Field crop: tomato
Growth stage: 1
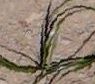
Species: cyperus